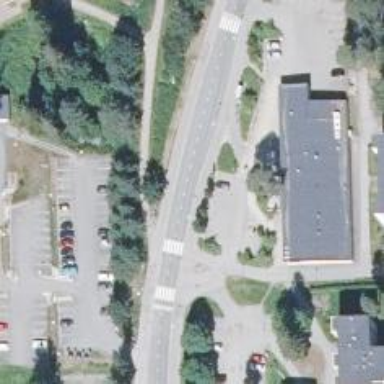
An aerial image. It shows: Uncontrolled road crossing.